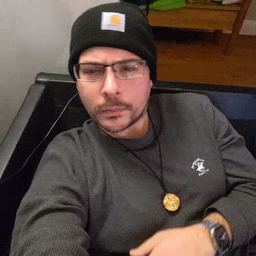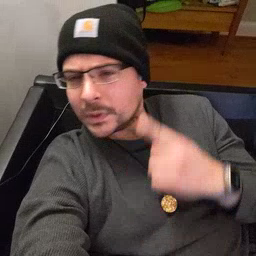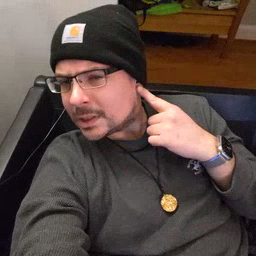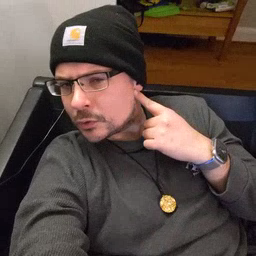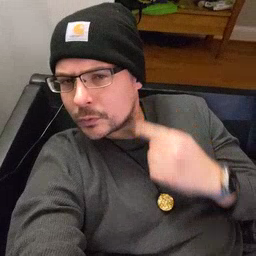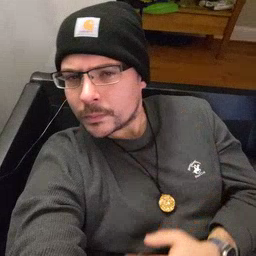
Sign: ear